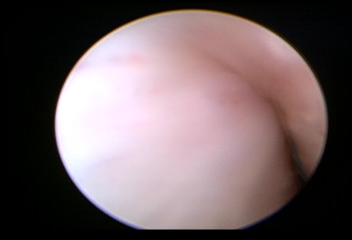
Modality: WLC
Class: Normal mucosa
Bladder cancer association: No